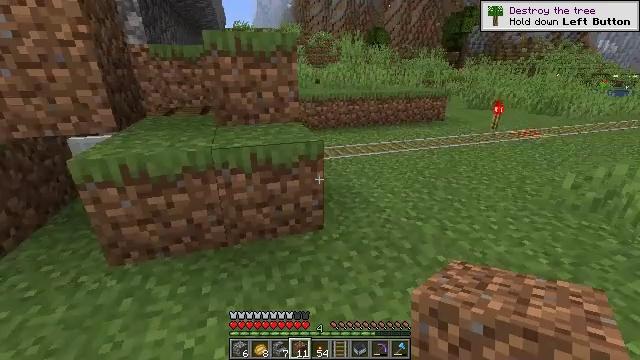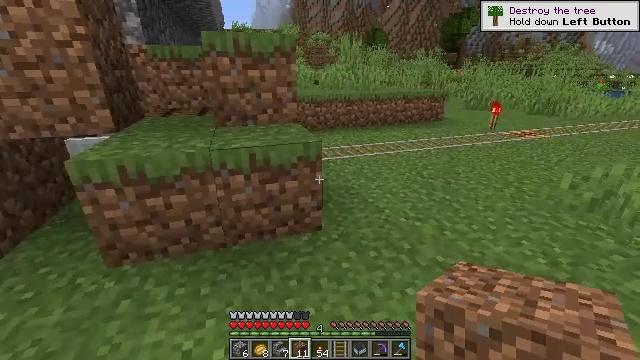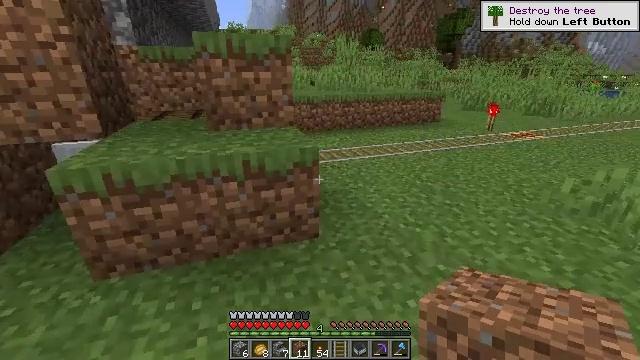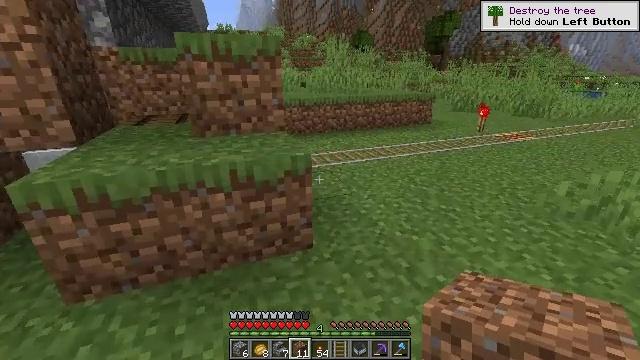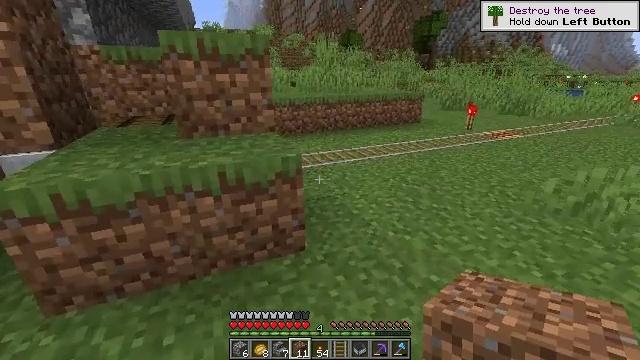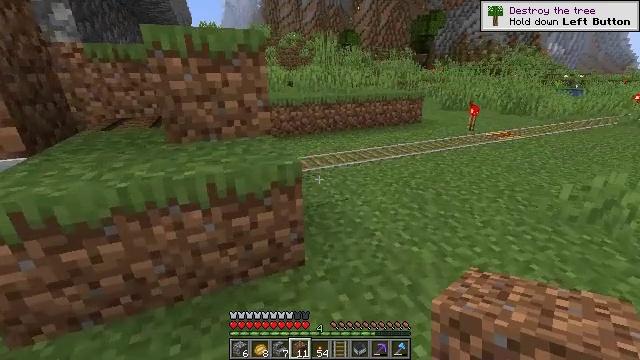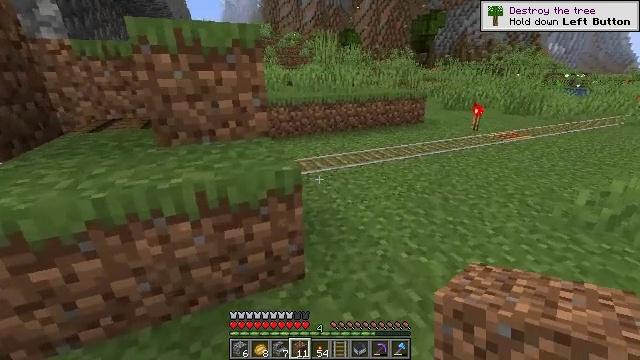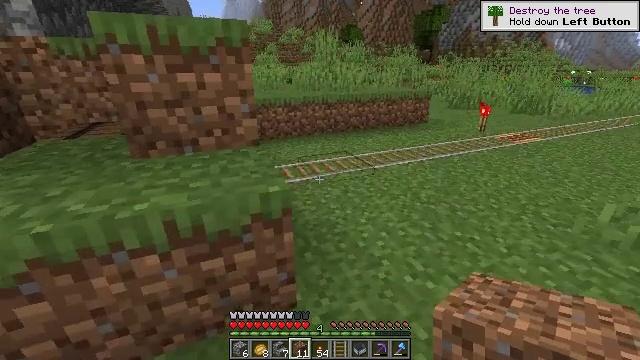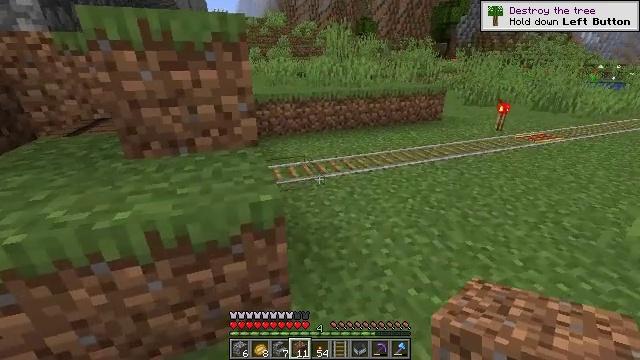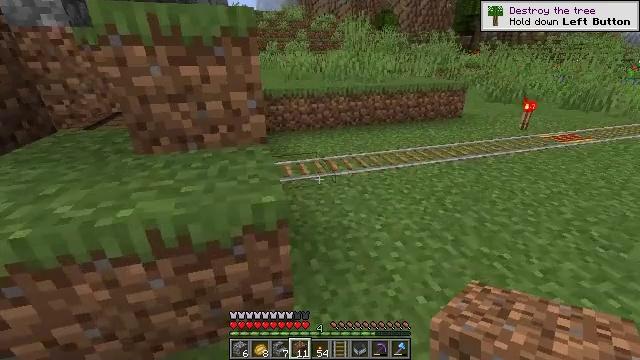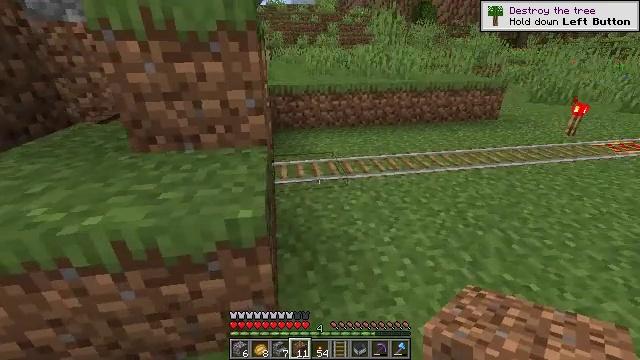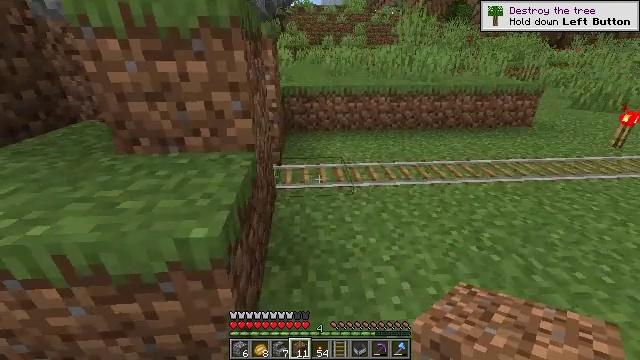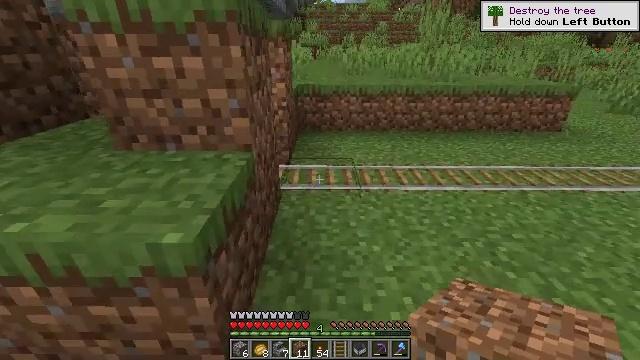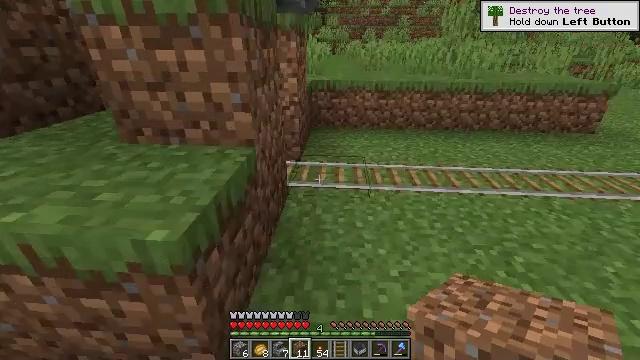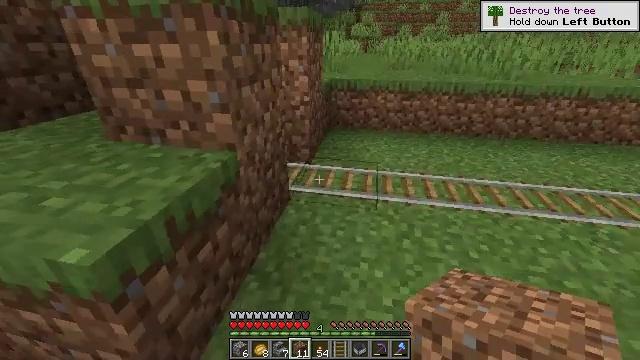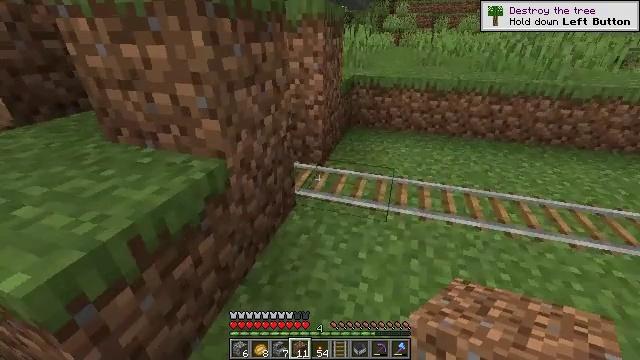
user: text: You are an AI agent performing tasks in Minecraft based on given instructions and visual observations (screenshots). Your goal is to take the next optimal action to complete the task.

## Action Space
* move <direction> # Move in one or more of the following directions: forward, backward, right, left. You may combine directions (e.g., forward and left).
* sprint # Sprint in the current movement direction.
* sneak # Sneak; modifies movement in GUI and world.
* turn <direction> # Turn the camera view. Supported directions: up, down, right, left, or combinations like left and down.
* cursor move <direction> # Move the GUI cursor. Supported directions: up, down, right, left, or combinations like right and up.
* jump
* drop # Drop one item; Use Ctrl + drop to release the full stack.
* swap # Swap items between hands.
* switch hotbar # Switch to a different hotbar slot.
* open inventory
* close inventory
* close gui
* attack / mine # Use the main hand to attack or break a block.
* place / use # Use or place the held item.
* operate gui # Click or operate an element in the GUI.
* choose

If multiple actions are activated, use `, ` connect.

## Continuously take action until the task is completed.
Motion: motion action
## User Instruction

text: Mine the barrel to retrieve its items.
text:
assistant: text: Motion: no_op
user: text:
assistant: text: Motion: move forward
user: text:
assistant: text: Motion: move forward, turn right
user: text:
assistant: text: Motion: move forward, turn right
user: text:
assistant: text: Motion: move forward
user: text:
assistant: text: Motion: move forward
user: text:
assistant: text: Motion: move forward and move right
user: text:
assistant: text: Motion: move forward and move right, turn left and down
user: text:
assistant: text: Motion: move forward and move right, turn left and down
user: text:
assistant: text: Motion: move forward and move right, turn left and down
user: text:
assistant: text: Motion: move forward and move right, turn left
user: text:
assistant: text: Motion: move forward and move right, turn left
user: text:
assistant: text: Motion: move forward and move right, turn left
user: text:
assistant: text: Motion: move forward and move right, turn left
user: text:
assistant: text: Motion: move forward and move right, turn left and down
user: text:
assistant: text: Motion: move forward and move right, turn left
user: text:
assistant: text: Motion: move forward and move right, turn left
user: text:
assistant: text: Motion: move forward and move right, turn left
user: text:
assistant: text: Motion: move forward and move right, turn left
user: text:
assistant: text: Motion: move forward and move right, turn left
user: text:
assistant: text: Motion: move forward and move right, turn left
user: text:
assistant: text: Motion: move forward and move right, turn left and down
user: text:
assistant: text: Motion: move forward and move right, turn left and down
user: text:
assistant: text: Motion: move forward and move right, turn left
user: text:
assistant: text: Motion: move forward and move right, turn left
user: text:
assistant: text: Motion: move forward, turn left
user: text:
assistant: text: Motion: move forward, turn left
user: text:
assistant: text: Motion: no_op
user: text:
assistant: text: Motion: no_op
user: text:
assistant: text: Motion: turn left